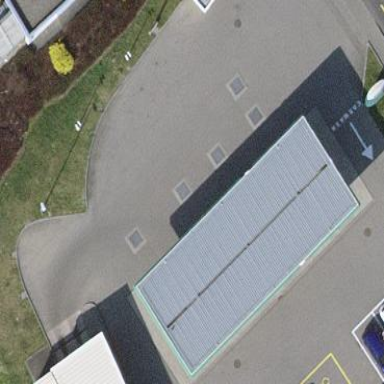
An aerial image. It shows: Building designated for providing fuel.